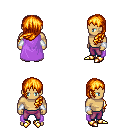
a pixel art fantasy rpg character, male body template, human, tanned skin, lavender cape, magenta pants, light blonde left-swept hairstyle, white cloth bracers, gold boots, four views (front, back, left, right), 2x2 character sprite sheet, small pixel art, hard edges, no anti-aliasing